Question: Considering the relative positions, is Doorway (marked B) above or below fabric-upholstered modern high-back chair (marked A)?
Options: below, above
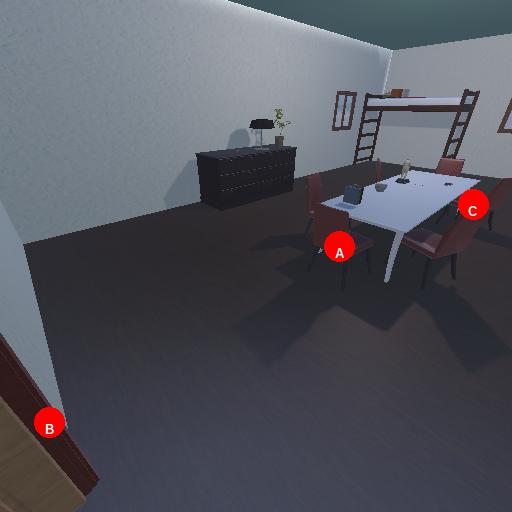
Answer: below